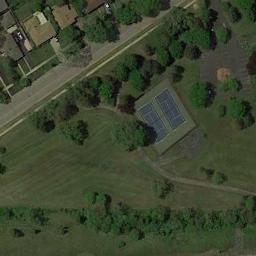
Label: tennis_court